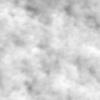
Label: no_change